Question: As the title states the XamGrid control's RowSelectorColumn does not expand for larger numbers.

As you can see it is a very tight fit.
I can set the width explicitly, but theoretically a user could add enough rows that I will end up with the same problem again.
I've also tried:
'''
<Style TargetType="{x:Type igPrim:RowSelectorColumn}" >
<Setter Property="Width" Value="Auto" />
</Style>
'''
Is there a way to get the RowSelectorColumn (or CellControl) width to expand when the contents start to get large?
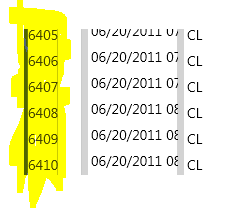
Answer: I figured out how add some padding to the row numbers. You need to redefine the the 'DataTemplate' and set the 'Padding' property that way. I tried to set the 'Padding' directly on the 'RowSelectorCellControl' but saw no results, so you have to do it through a data template. This <URL> helped me figure out what I needed to do.
'''
<ig:XamGrid.RowSelectorSettings>
<ig:RowSelectorSettings Visibility="Visible" EnableRowNumbering="True">
<ig:RowSelectorSettings.Style>
<Style TargetType="{x:Type igPrim:RowSelectorCellControl}">
<Setter Property="ContentTemplate">
<Setter.Value>
<DataTemplate>
<TextBlock Text="{Binding Cell.Row.Index, RelativeSource={RelativeSource AncestorType={x:Type igPrim:RowSelectorCellControl}}}"
Padding="3,0,3,0"/>
</DataTemplate>
</Setter.Value>
</Setter>
<Setter Property="FontSize"
Value="{Binding ElementName=ContainingGrid, Path=DataContext.GridFontSize}" />
</Style>
</ig:RowSelectorSettings.Style>
</ig:RowSelectorSettings>
</ig:XamGrid.RowSelectorSettings>
'''